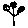
Label: flower